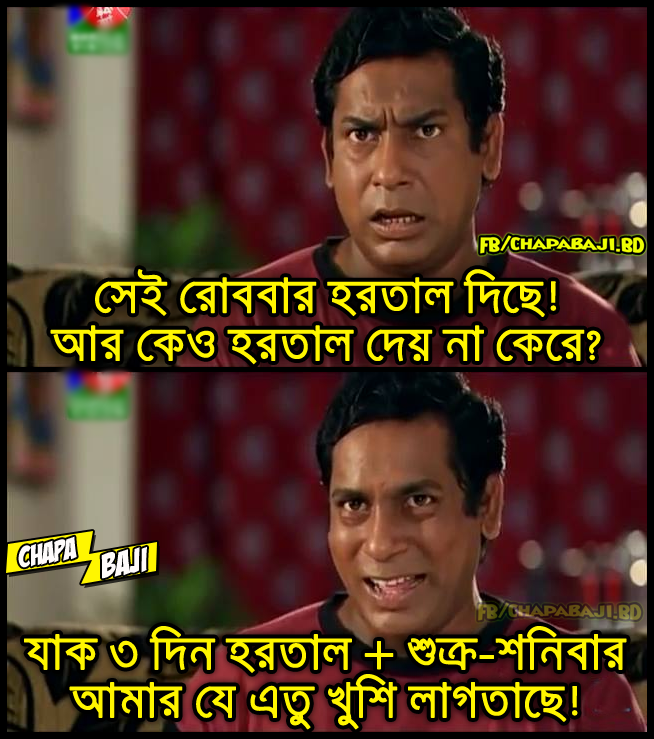
Text: সেই রোববার হরতাল দিছে! আর কেউ হরতাল দেয় না কেরে? যাক ৩দিন হরতাল+ শুক্র-শনিবার আমার যে এতু খুশি লাগতাছে!
Label: Non Hate